Interaction volume radius: 5 \u00c5
Interaction volume height: 10 \u00c5
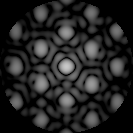
Disorder parameter: 0.2823